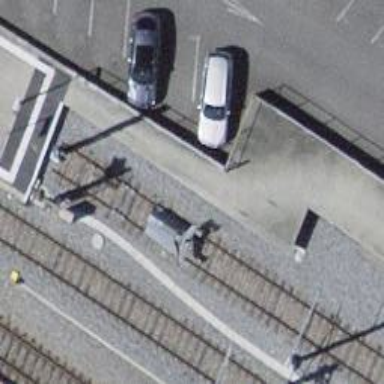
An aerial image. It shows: Railway buffer stop.